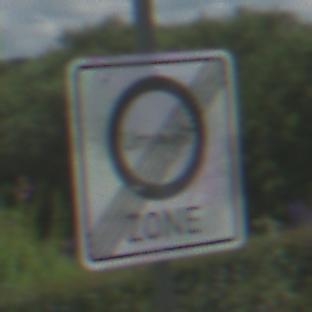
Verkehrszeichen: EndeUmweltzone
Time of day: Midday
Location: Outdoor (Nature)
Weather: PartlyCloudy
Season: NotSpecified
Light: Natural